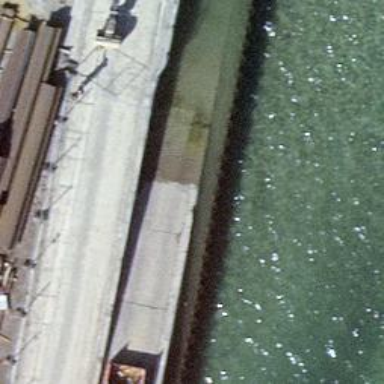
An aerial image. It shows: Slipway on leisure land.